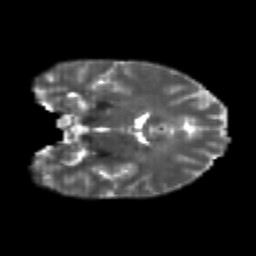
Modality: T2w
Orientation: coronal
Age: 24
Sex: female
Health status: healthy
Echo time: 0.074 s